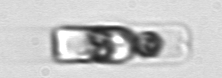
Label: Guinardia_delicatula_TAG_internal_parasite